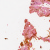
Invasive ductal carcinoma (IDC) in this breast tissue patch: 0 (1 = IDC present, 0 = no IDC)